Field crop: maize
Growth stage: 2
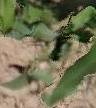
Species: maize